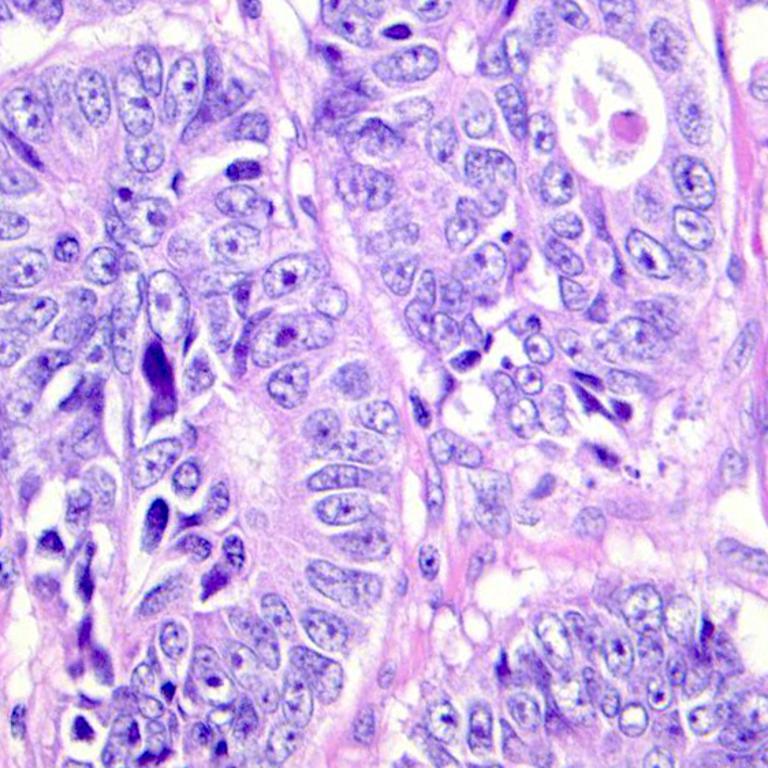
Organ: colon
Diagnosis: adenocarcinomas